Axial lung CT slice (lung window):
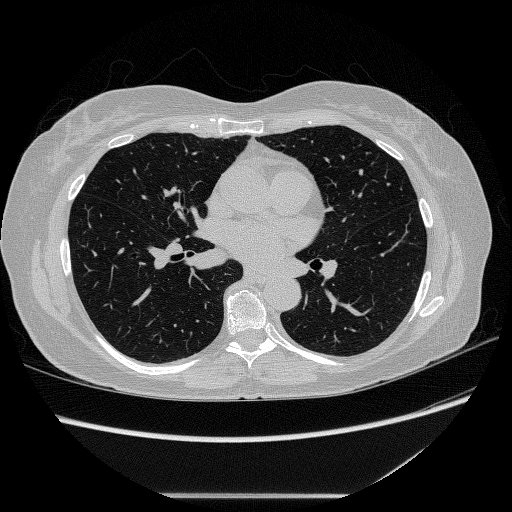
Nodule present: no